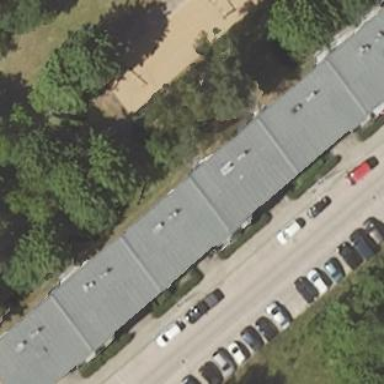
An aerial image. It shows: Terrace building.